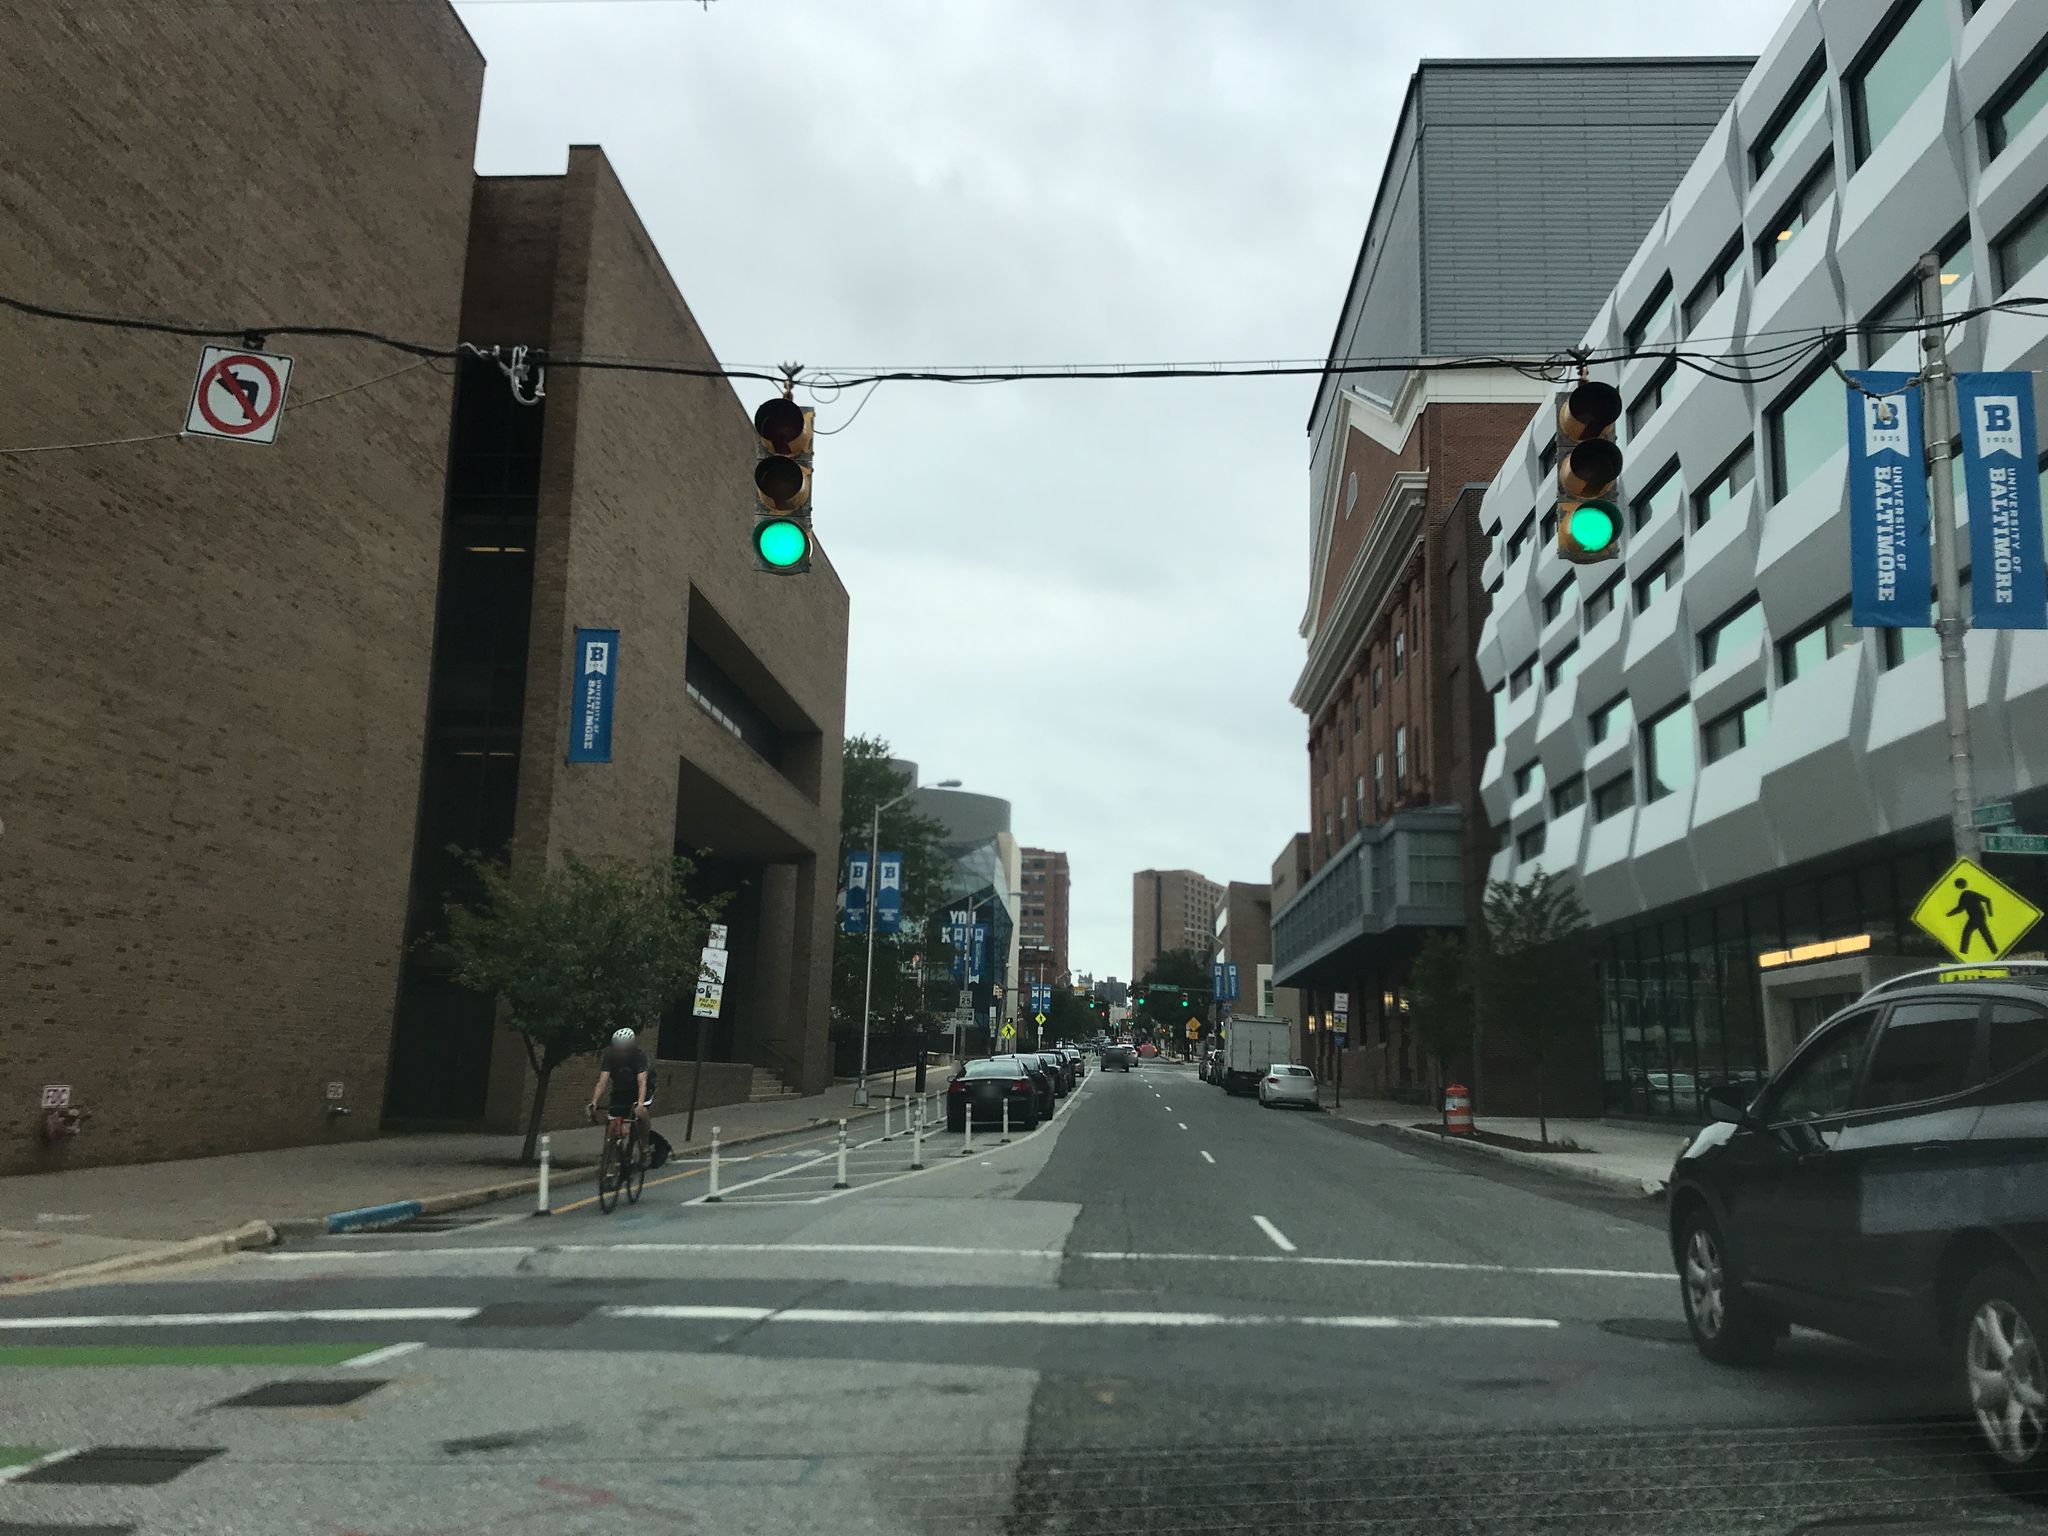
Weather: cloudy
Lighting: day
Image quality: good
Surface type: driving surface
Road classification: motorway_link
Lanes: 2
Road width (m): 2.0
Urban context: urban centre
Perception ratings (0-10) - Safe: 3.74, Lively: 5.19, Beautiful: 7.38, Boring: 2.2, Depressing: 3.42, Wealthy: 5.99